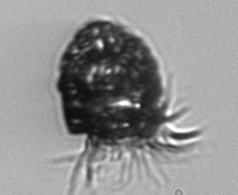
Label: Stenosemella_pacifica